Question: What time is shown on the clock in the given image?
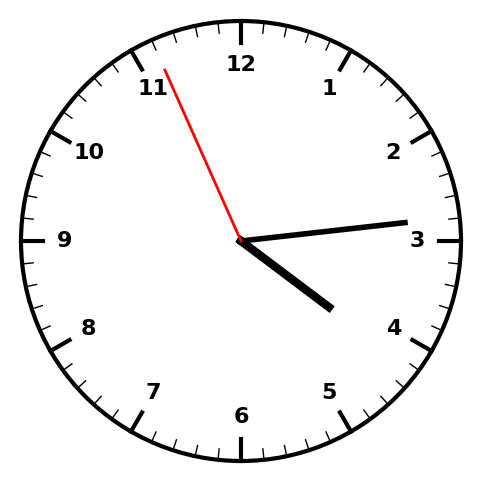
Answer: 04:13:56